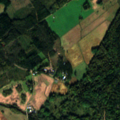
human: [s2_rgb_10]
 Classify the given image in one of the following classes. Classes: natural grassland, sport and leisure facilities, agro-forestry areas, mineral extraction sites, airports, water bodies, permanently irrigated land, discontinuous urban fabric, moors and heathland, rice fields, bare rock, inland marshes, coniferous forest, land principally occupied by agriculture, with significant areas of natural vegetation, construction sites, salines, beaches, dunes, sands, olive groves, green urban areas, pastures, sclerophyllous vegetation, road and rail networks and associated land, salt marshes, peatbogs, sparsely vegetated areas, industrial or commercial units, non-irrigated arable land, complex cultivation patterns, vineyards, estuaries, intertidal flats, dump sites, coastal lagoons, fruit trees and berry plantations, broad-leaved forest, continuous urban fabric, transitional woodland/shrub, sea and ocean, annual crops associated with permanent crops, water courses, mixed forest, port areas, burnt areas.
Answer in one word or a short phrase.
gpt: non-irrigated arable land, land principally occupied by agriculture, with significant areas of natural vegetation, broad-leaved forest, coniferous forest, mixed forest